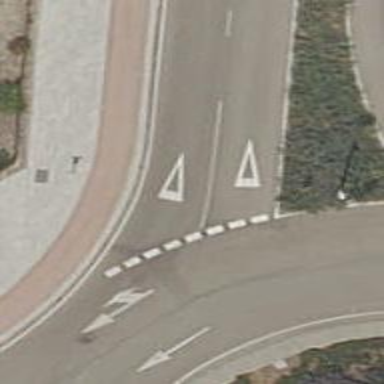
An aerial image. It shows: Cycleway.